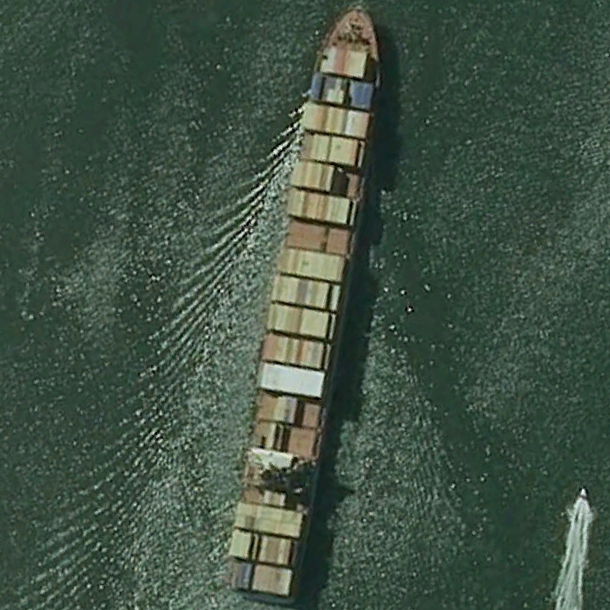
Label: Container_ship